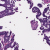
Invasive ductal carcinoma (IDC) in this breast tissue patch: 1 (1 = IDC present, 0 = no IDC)